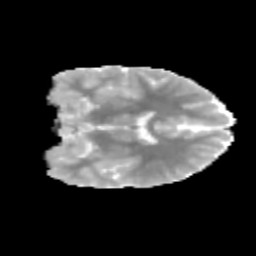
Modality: MD
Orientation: coronal
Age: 11
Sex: male
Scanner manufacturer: siemens
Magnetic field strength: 3 T
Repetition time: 3.8 s
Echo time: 0.07 s